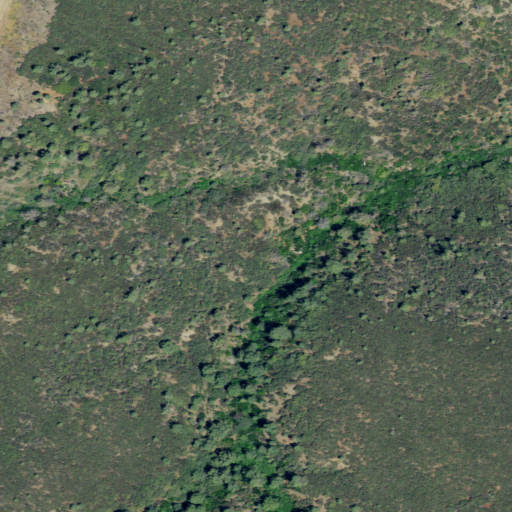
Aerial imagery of plain(s) in California named Buck Flat containing shrub, evergreen forest, and low intensity development